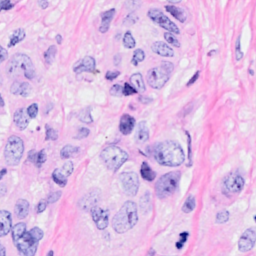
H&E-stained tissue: Breast